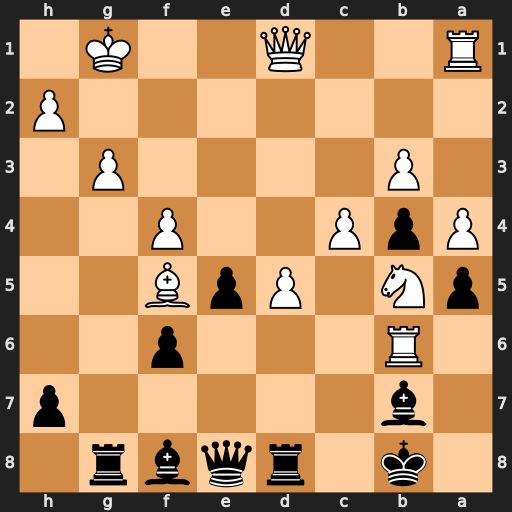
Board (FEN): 1k1rqbr1/1b5p/1R3p2/pN1PpB2/PpP2P2/1P4P1/7P/R2Q2K1
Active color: b
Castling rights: -
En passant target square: -
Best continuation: Bc5+ Kg2 Bxb6